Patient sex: M
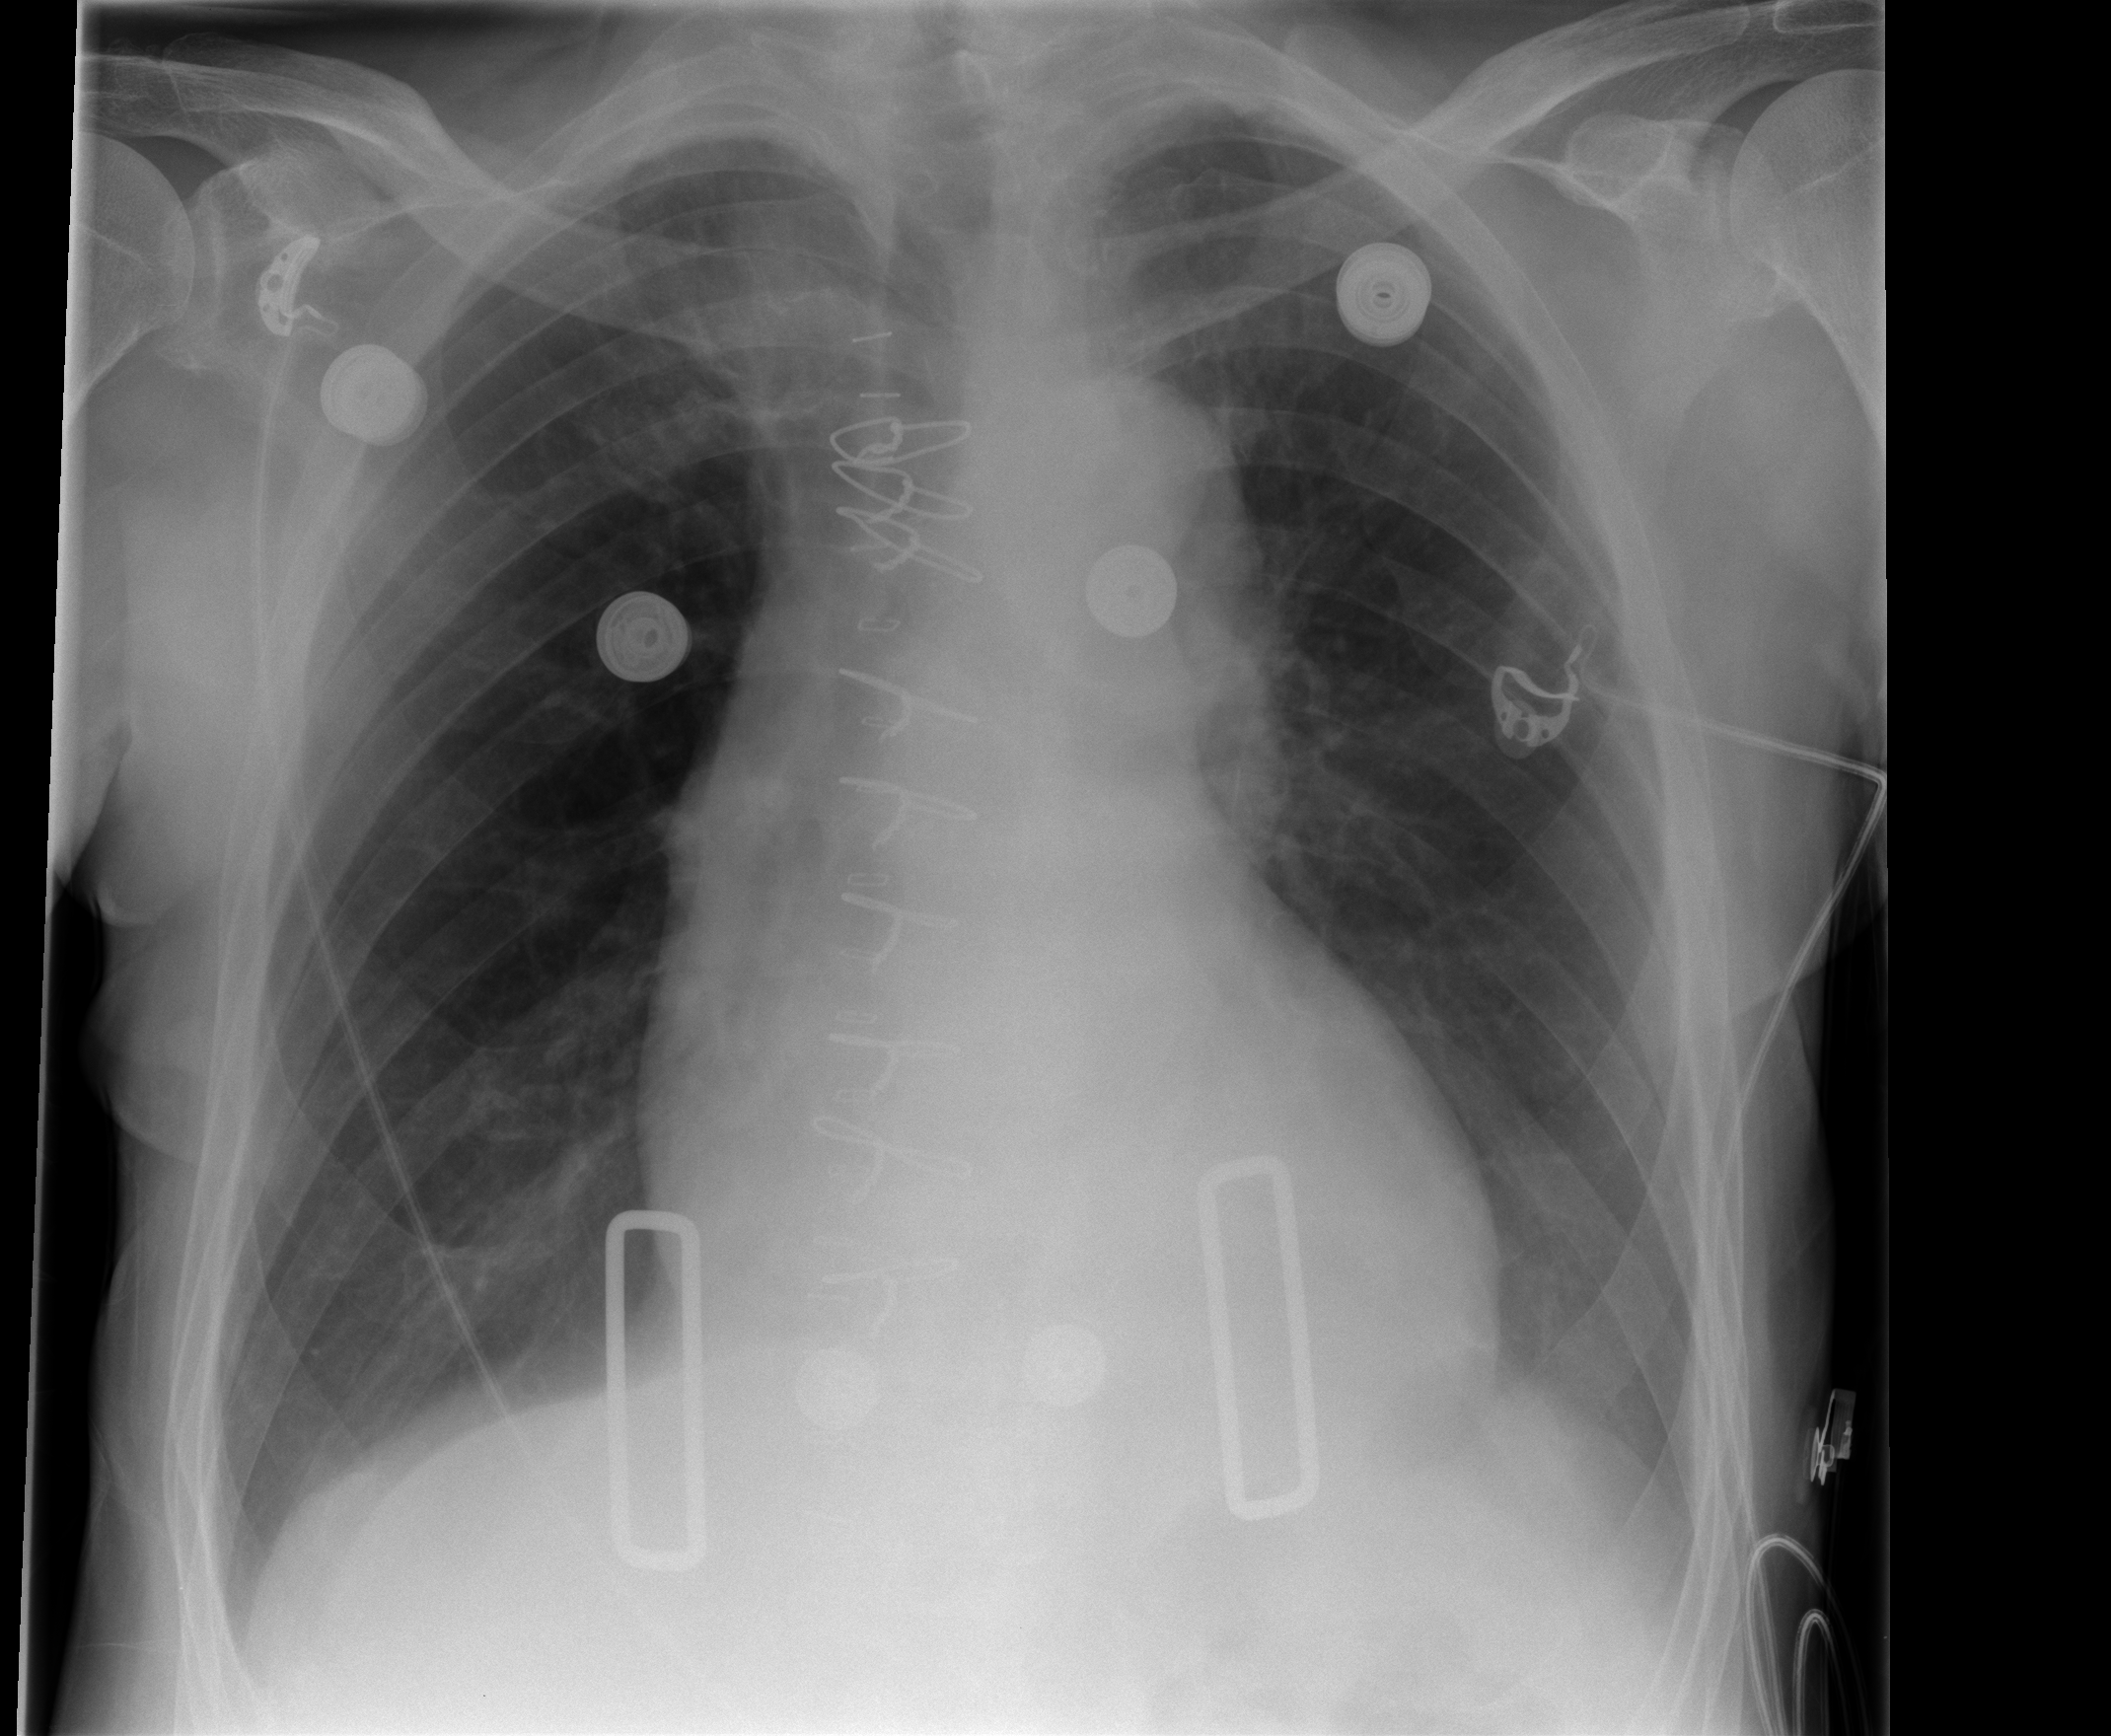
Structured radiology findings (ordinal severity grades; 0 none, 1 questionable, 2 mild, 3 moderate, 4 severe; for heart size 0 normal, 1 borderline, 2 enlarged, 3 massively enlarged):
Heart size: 2
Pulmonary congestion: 0
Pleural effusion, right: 0
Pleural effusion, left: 2
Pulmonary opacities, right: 0
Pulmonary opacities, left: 0
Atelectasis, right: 0
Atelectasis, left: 2